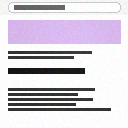
Screen state: on